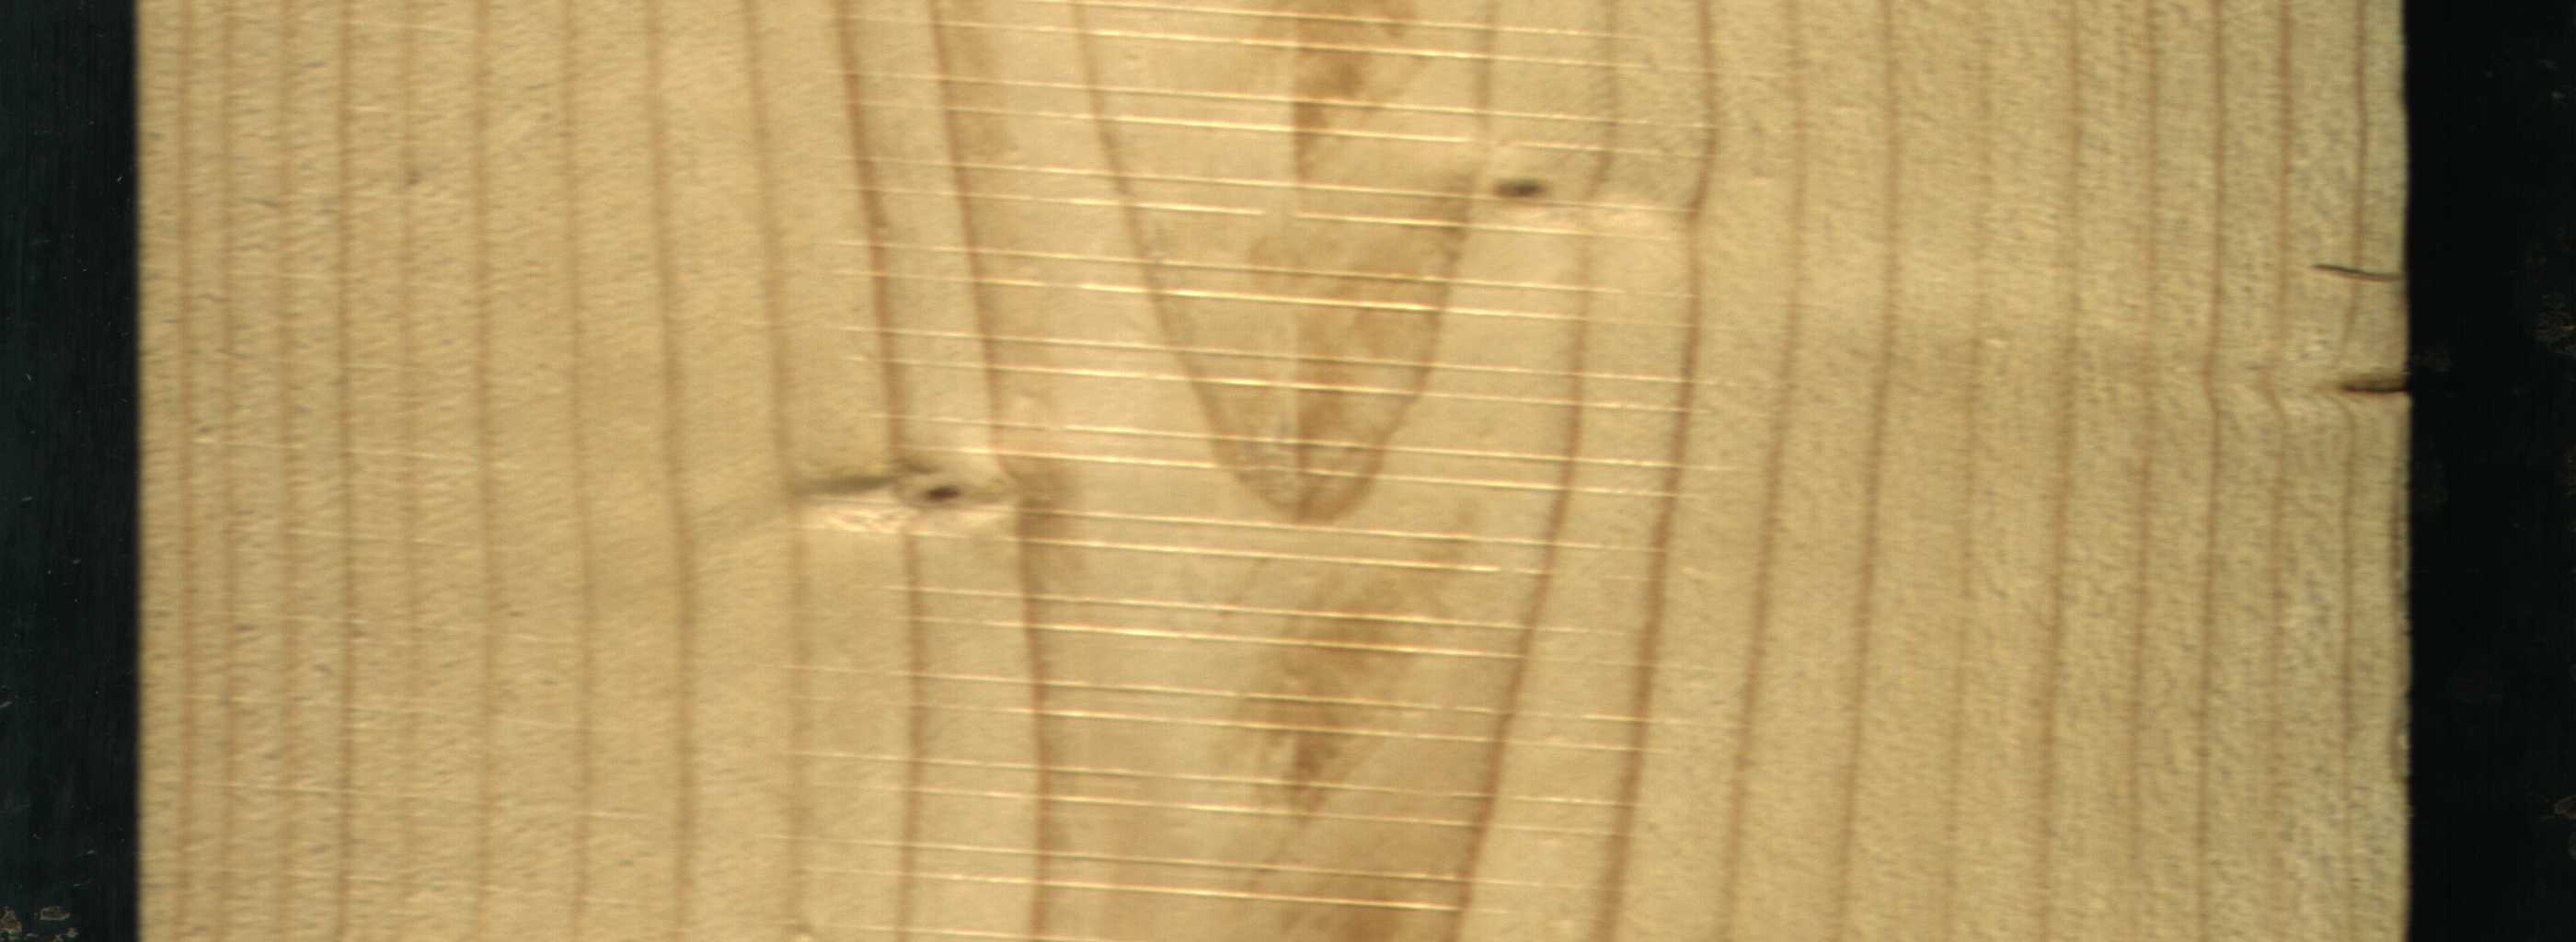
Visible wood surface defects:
Live_Knot
Live_Knot
Live_Knot